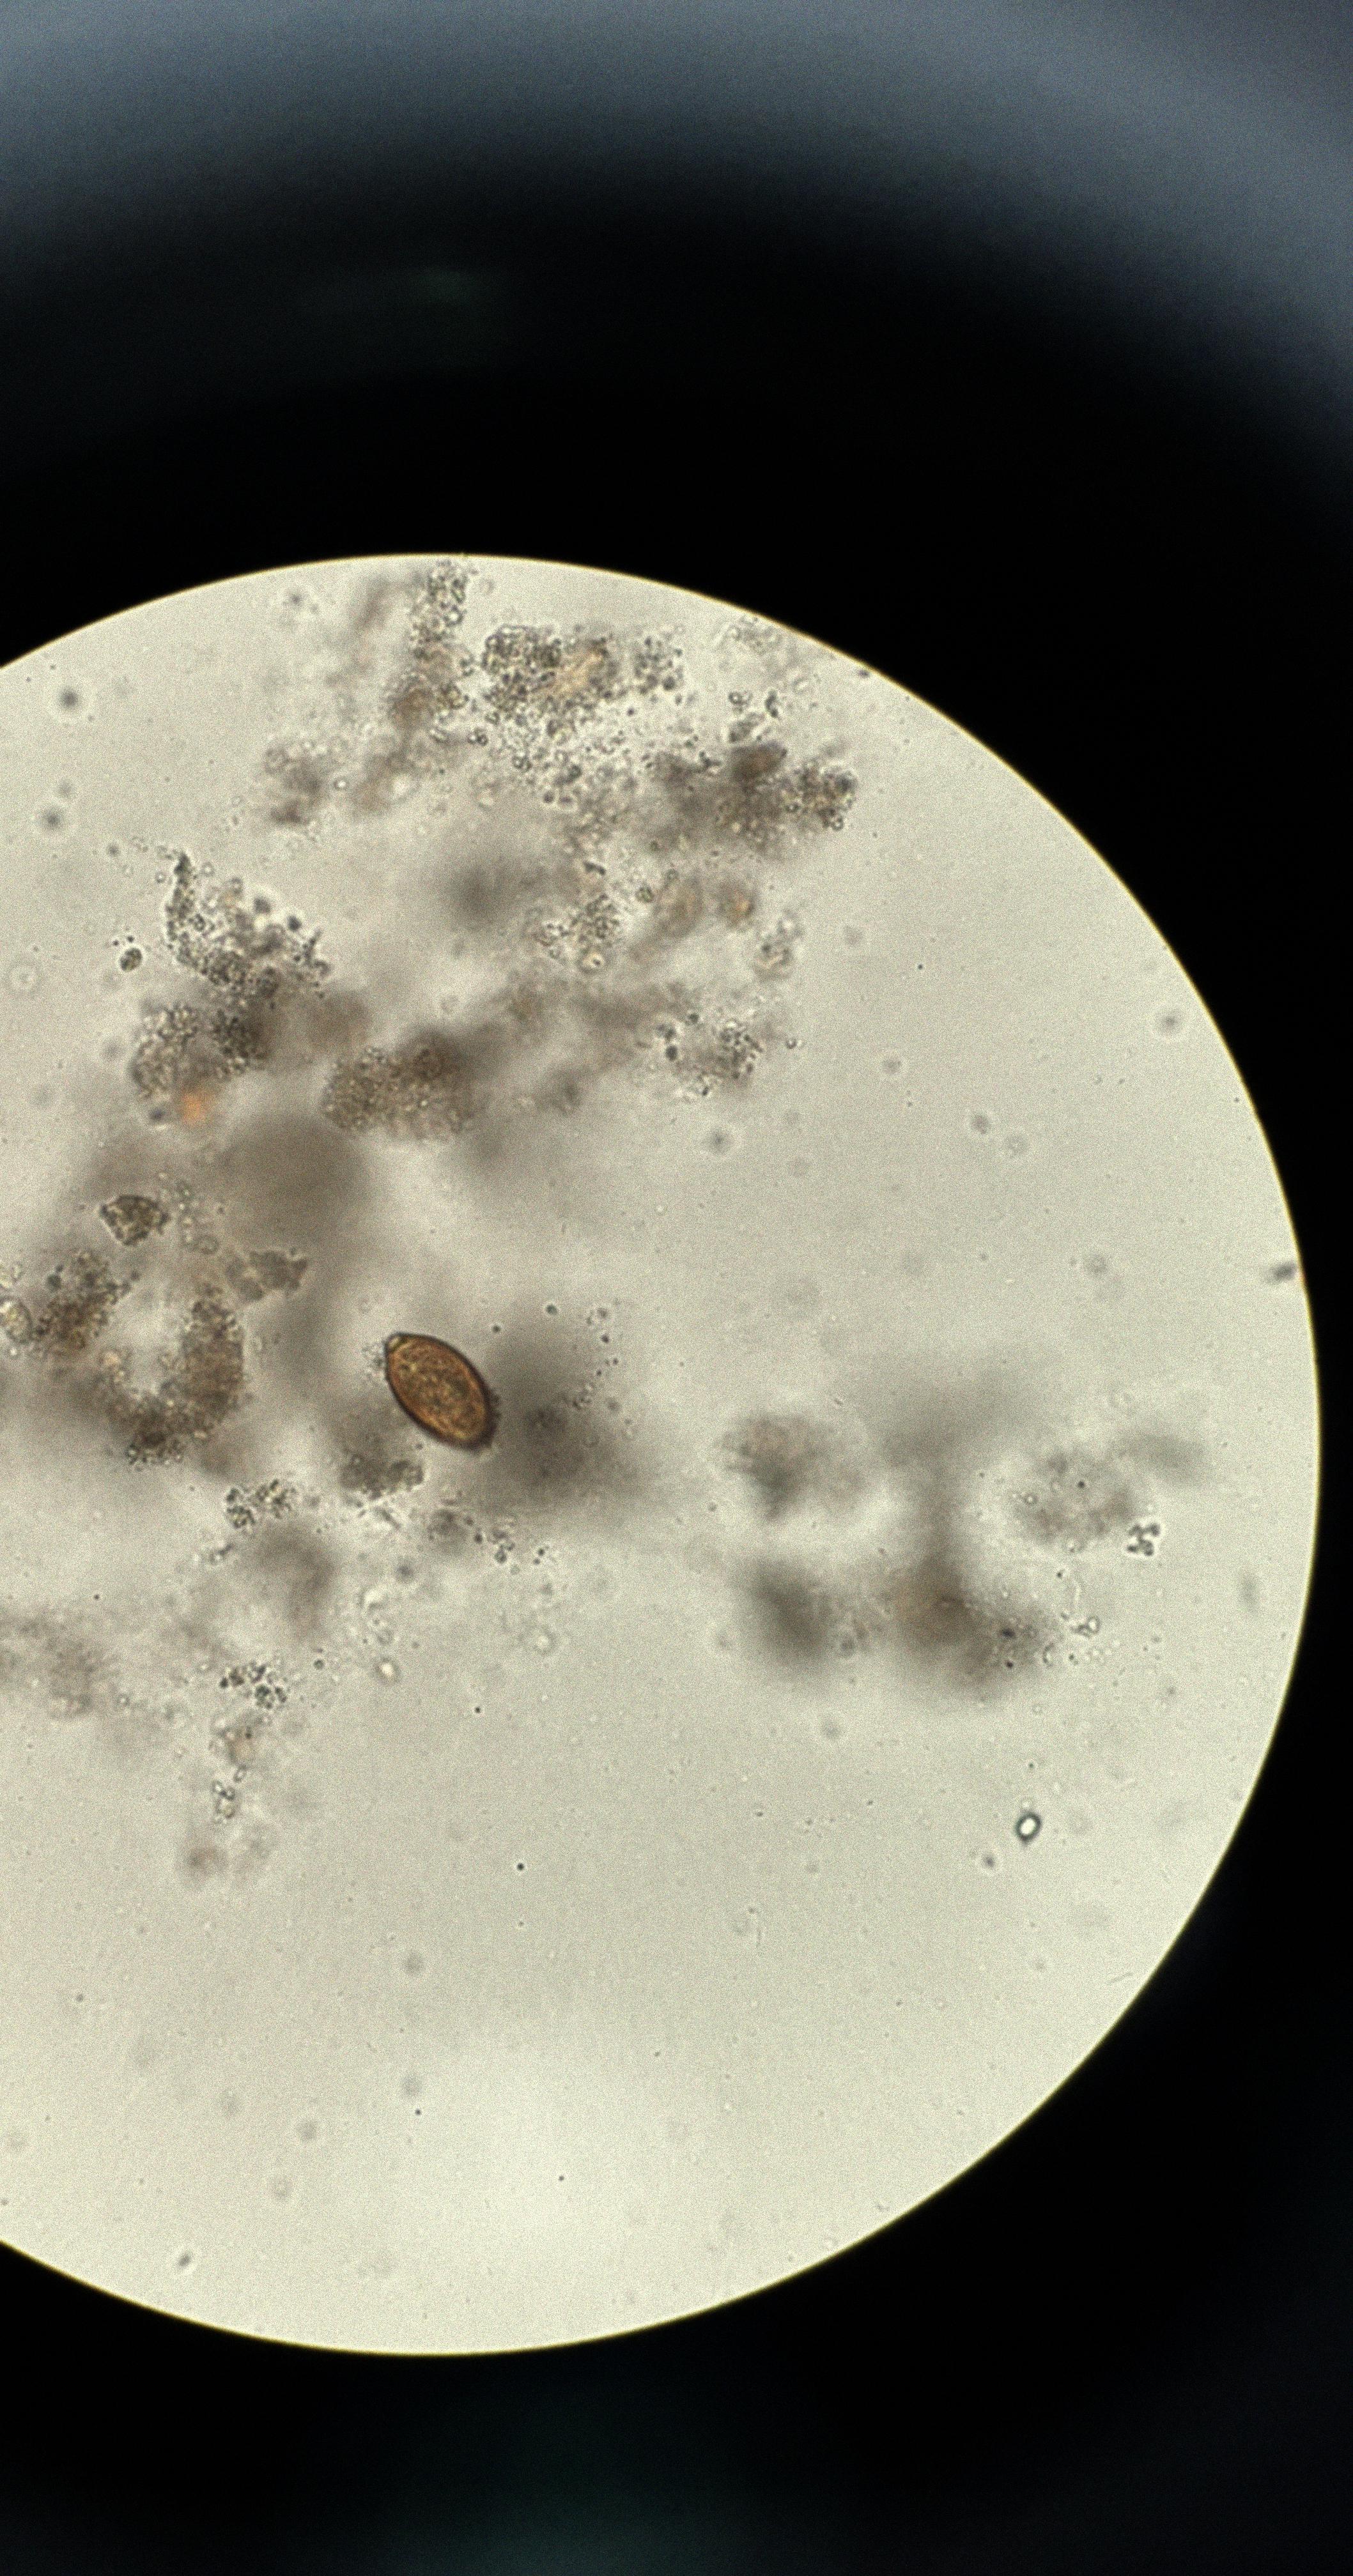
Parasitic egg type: Trichuris trichiura